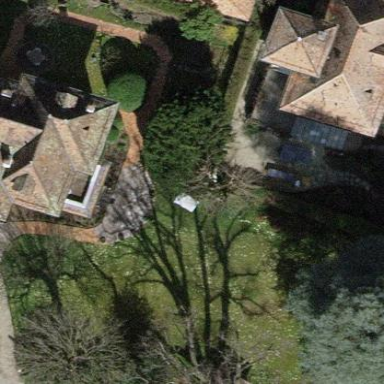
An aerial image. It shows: Garden enclosed by fence.